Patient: sex M, age 76
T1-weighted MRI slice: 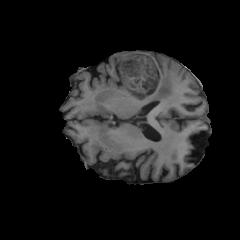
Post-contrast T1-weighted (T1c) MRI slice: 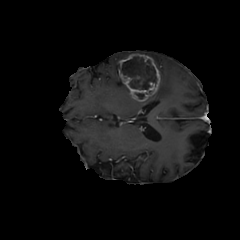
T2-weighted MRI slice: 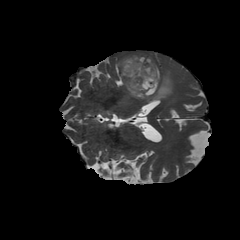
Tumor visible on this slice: yes
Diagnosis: Glioblastoma, IDH-wildtype
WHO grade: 4